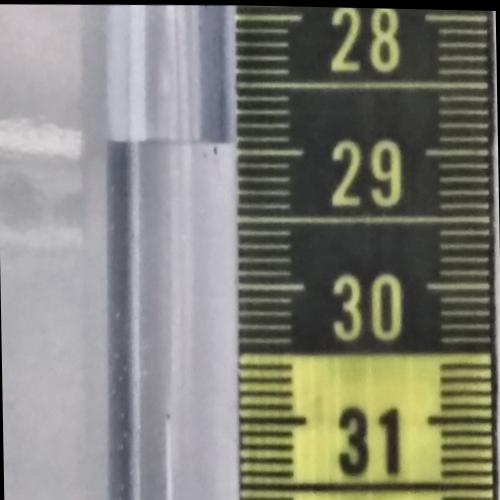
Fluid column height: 29.0 cm